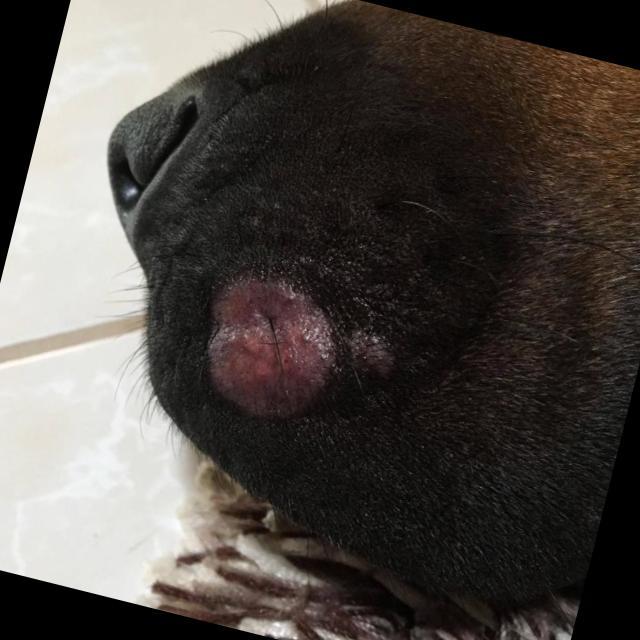
Canine ringworm (Dermatophytosis) — fungal infection caused by Microsporum or Trichophyton. Presents with circular alopecia, scaling, crusting, and broken hairs.